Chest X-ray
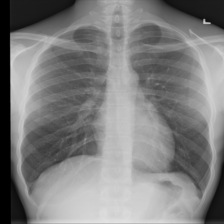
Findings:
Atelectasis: negative
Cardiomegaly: negative
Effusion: negative
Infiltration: negative
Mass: negative
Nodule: negative
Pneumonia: negative
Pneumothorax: negative
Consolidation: negative
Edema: negative
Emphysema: negative
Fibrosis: negative
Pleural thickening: negative
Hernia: negative